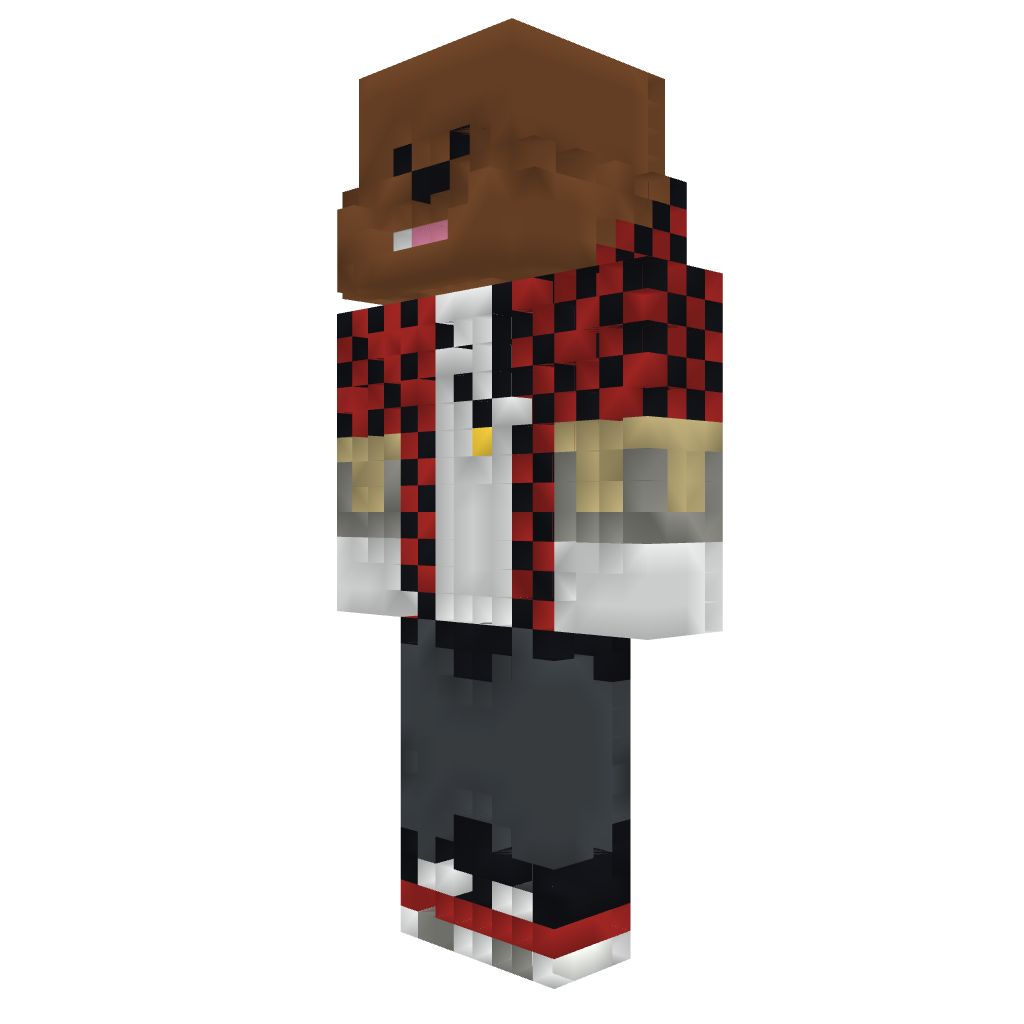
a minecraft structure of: Merome